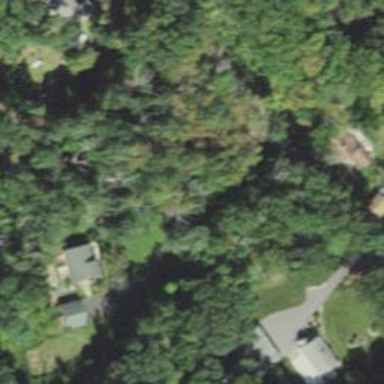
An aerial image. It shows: Residential driveway.